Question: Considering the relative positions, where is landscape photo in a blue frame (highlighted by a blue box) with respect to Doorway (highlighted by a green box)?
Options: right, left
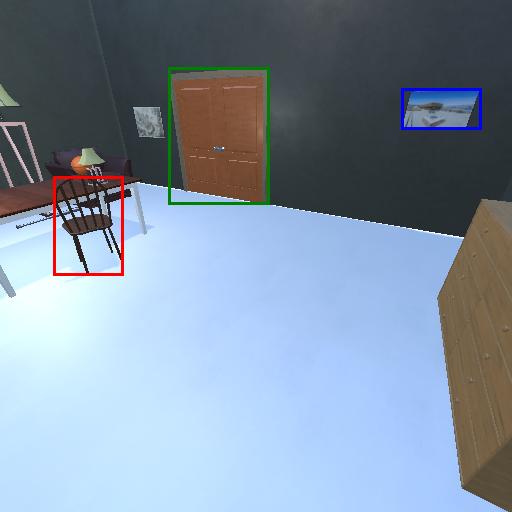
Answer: right